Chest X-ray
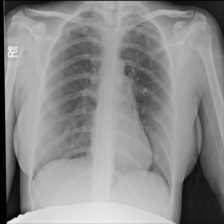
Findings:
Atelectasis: negative
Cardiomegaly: negative
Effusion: negative
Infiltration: negative
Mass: negative
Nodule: negative
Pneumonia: negative
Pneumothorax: negative
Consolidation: negative
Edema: negative
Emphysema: negative
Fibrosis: negative
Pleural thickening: negative
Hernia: negative